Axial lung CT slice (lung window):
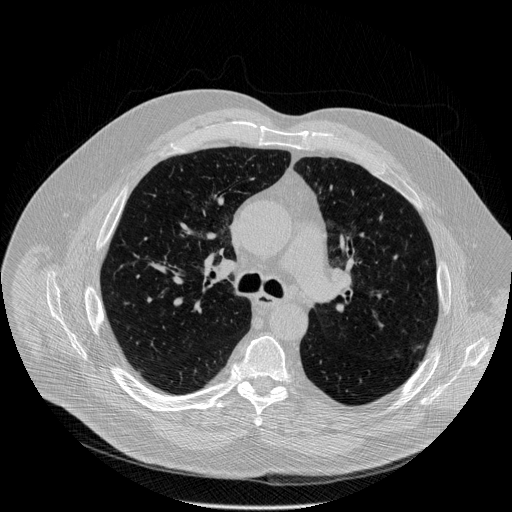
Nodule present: no